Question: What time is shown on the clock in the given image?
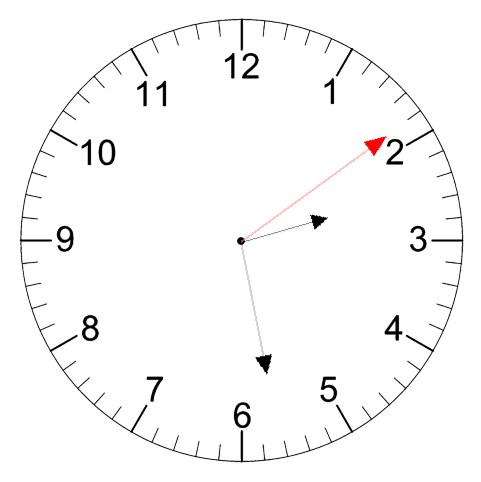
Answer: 02:28:09